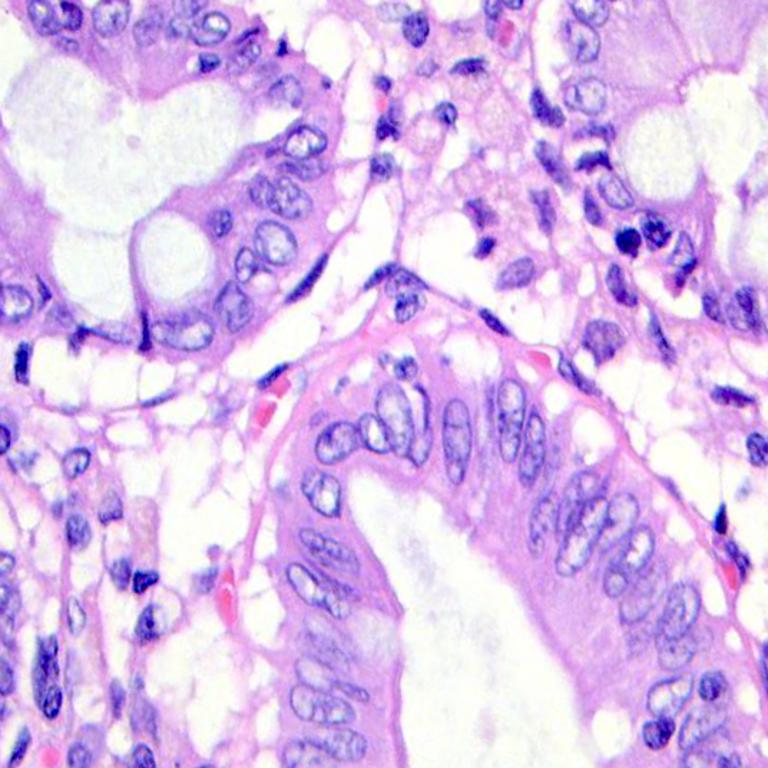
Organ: colon
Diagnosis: benign